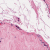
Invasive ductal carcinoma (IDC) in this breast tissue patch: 0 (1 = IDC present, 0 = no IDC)